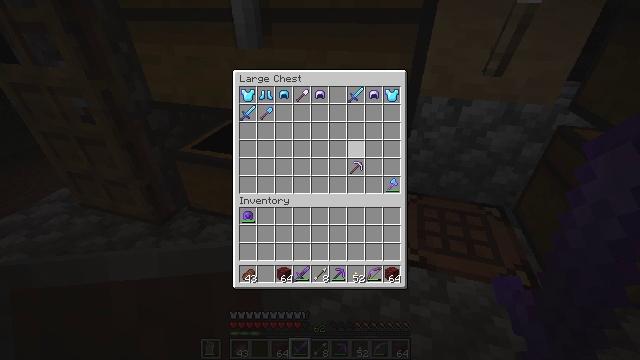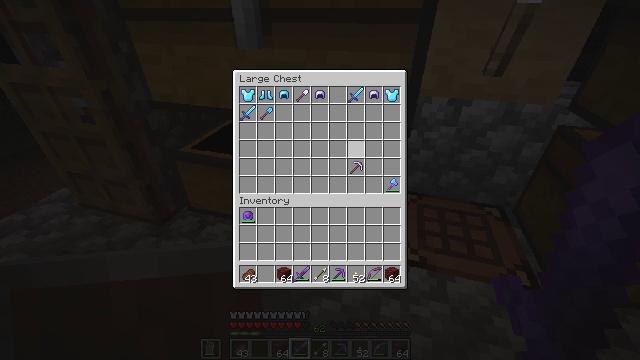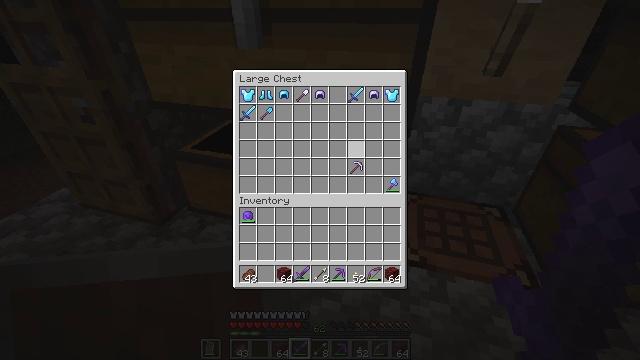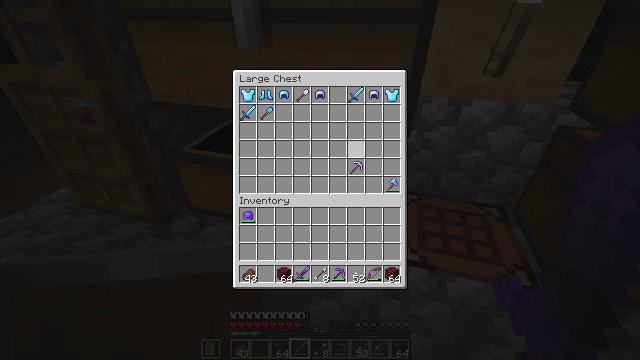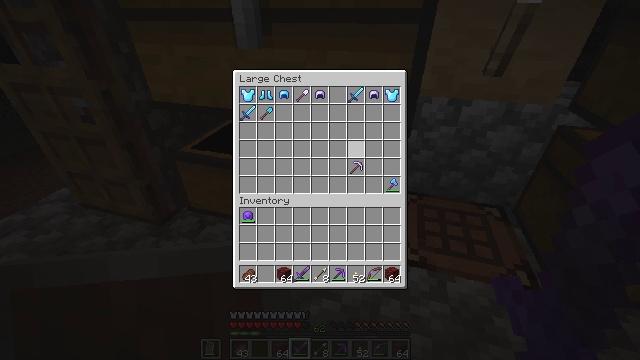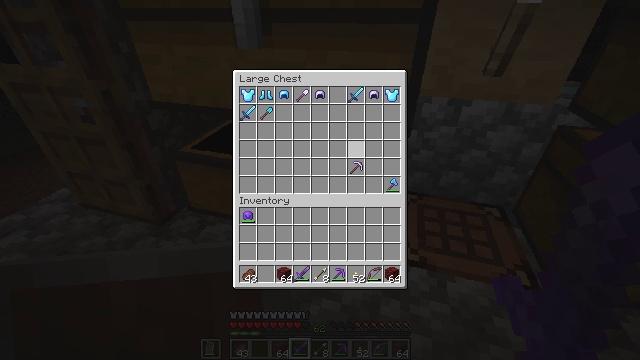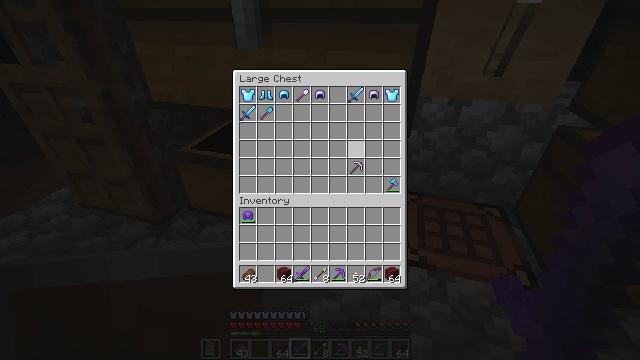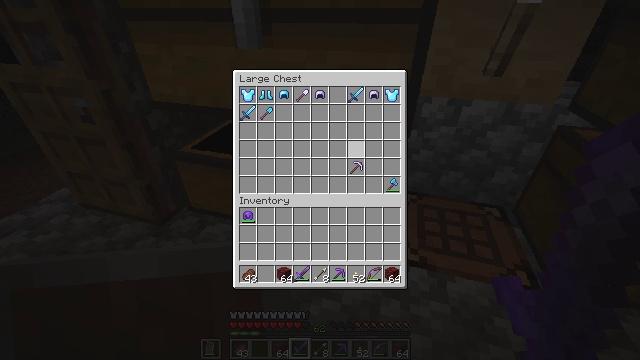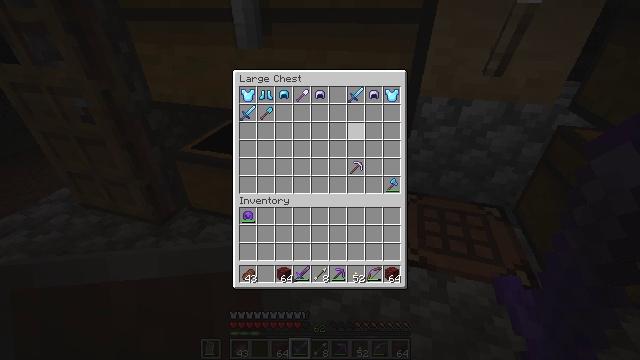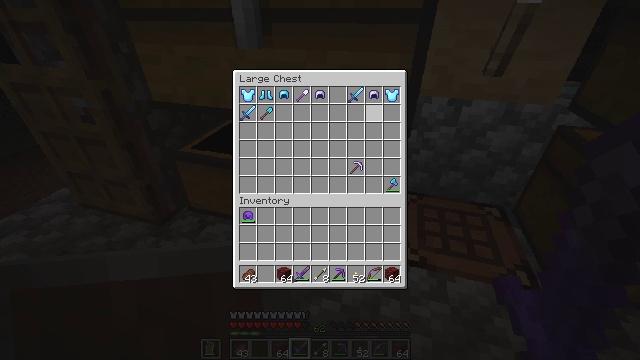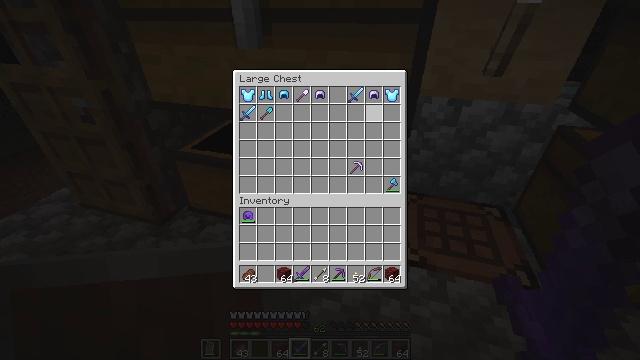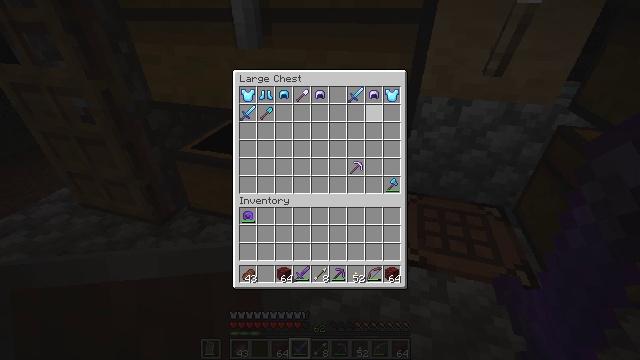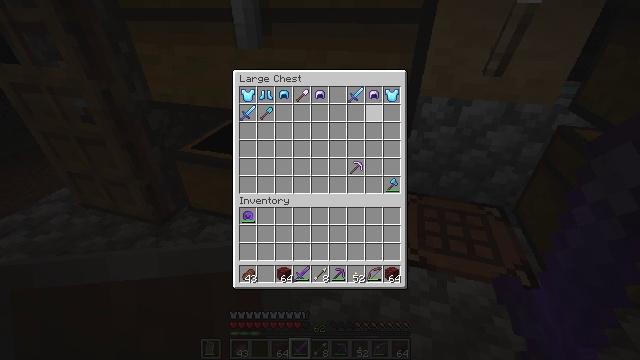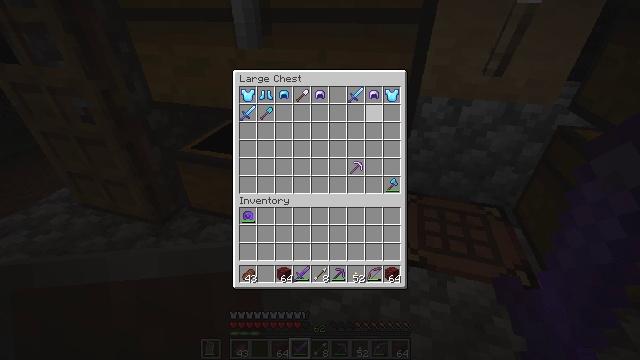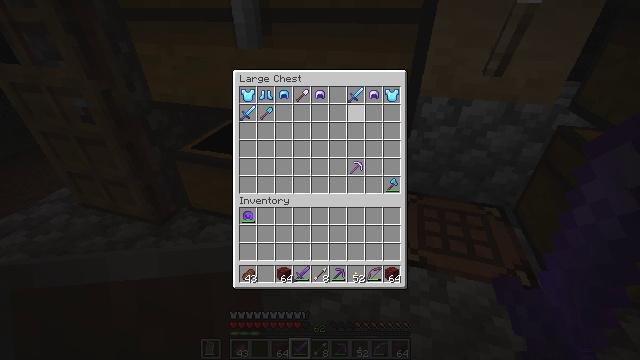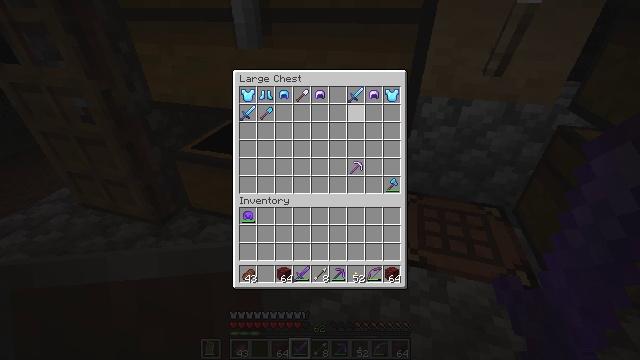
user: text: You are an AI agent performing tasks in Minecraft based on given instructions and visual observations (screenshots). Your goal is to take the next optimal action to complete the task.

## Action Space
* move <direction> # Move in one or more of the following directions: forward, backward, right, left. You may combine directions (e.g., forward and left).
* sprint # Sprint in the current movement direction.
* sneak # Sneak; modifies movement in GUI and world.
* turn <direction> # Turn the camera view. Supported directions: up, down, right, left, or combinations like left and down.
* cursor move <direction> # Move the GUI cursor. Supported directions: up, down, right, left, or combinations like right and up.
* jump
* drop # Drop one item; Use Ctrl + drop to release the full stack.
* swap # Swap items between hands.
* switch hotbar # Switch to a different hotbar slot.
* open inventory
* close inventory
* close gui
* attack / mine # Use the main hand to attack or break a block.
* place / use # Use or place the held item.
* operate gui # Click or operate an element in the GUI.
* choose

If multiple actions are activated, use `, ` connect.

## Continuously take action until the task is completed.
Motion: motion action
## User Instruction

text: Break the ender chest to move it.
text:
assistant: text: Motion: no_op
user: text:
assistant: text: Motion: no_op
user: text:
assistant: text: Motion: no_op
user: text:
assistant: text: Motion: no_op
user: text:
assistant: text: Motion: no_op
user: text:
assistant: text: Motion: no_op
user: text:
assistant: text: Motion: no_op
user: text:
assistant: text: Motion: turn right and up
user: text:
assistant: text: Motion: turn right and up
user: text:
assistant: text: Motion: no_op
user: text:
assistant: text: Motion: no_op
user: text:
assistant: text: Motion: no_op
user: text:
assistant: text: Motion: no_op
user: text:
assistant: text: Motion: no_op
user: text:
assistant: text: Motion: no_op
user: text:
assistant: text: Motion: turn down
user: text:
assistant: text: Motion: turn down
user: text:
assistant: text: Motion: no_op
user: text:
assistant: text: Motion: no_op
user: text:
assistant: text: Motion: no_op
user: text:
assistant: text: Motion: no_op
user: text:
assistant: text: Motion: no_op
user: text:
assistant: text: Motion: no_op
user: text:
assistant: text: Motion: no_op
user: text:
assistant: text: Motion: no_op
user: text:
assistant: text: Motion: no_op
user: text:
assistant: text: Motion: no_op
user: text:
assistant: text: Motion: no_op
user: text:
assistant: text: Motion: no_op
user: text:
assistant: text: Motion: no_op